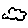
Label: cloud